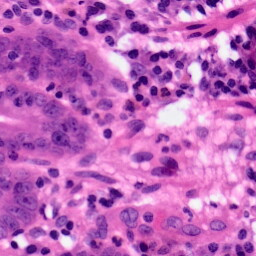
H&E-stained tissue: Pancreatic